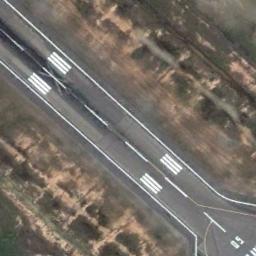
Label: runway